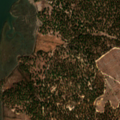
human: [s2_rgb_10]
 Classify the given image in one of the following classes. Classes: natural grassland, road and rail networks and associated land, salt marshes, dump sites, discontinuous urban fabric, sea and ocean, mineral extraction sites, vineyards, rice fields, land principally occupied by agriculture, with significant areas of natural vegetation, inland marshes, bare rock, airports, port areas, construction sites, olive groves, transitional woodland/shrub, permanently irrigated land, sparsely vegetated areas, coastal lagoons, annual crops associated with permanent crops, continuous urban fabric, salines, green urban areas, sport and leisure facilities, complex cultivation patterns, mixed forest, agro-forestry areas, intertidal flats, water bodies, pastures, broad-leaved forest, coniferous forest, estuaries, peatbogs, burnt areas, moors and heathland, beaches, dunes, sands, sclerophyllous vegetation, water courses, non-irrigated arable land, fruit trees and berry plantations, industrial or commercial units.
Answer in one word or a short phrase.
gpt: agro-forestry areas, mixed forest, transitional woodland/shrub, salt marshes, intertidal flats, estuaries